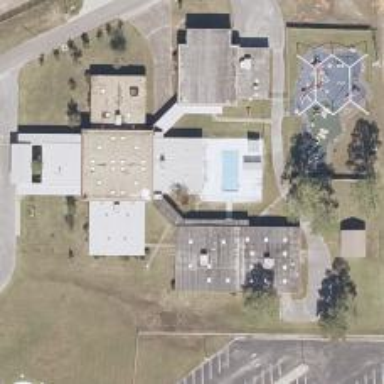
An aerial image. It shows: School.